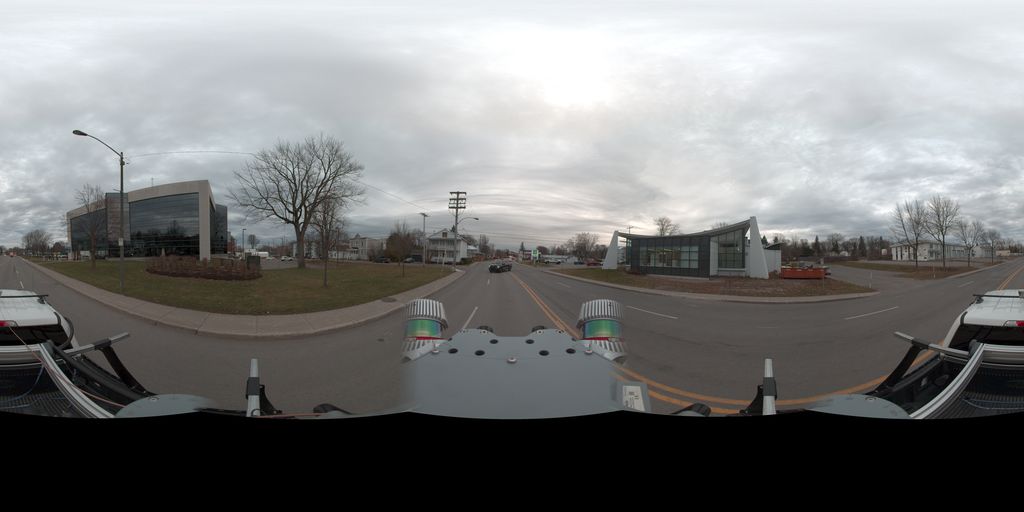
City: quebec_city